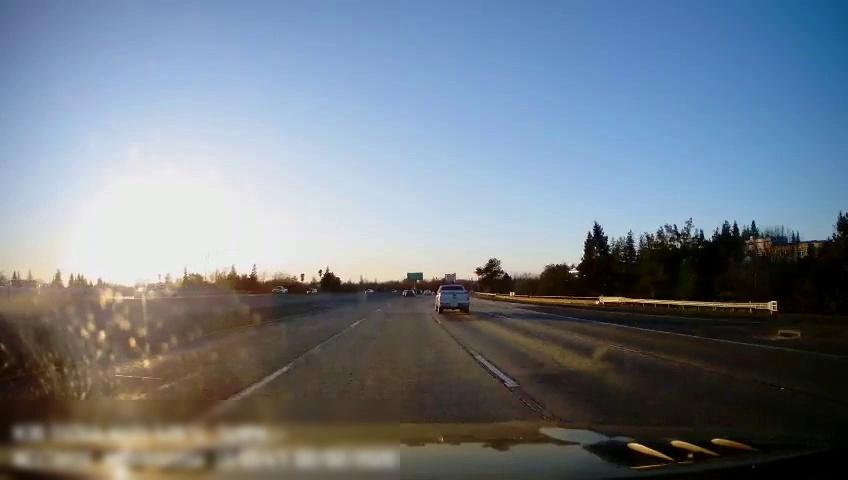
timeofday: Day
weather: Sunny
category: Drivable Space
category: Vehicles | Truck
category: Vehicles | Car
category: Vehicles | Car
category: Vehicles | SUV
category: Vehicles | Truck
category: Lanes | Alternate Lane
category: Lanes | Alternate Lane
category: Lanes | Current Lane
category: Lanes | Current Lane
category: Lanes | Alternate Lane
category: Lanes | Alternate Lane
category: Traffic | Signs